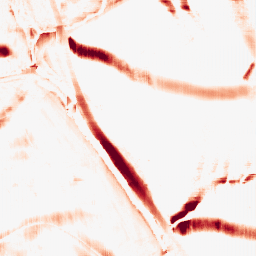
Category: morphological
Decomposition family: rolling_ball
Decomposition parameters: radius: 10
Upsampling method: fft_zeropad
Upsampling parameters: scale: 2
Upsampling scale: 2